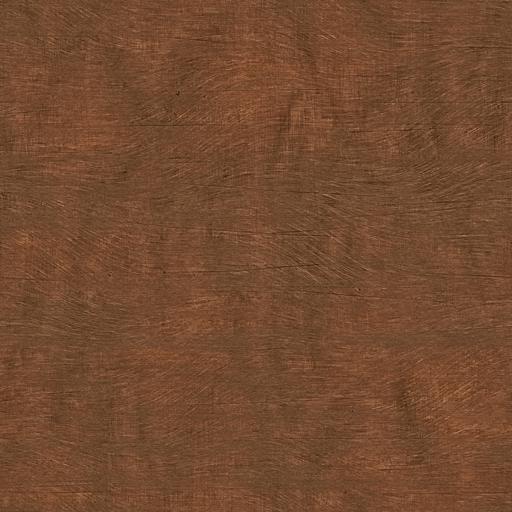
Tags: dark rough wood wooden